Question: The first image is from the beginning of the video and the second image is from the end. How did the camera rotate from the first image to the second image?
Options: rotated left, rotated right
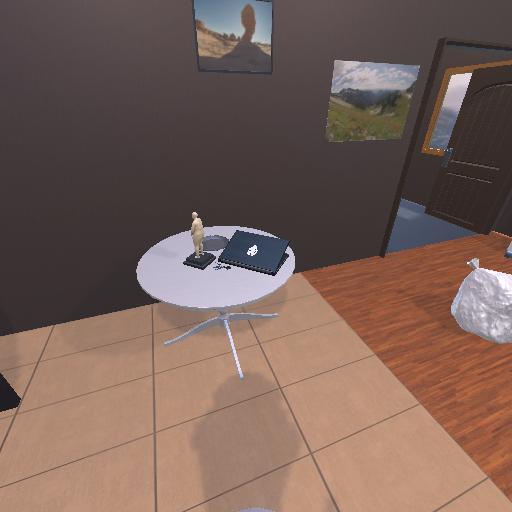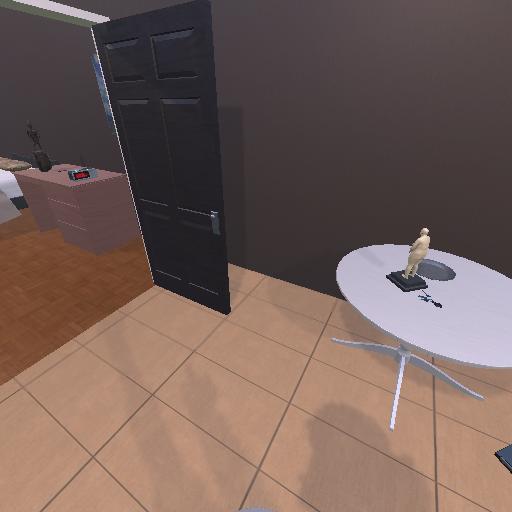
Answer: rotated left